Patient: sex F, age 19
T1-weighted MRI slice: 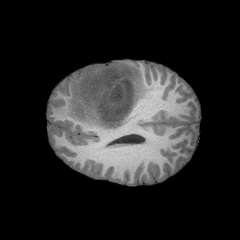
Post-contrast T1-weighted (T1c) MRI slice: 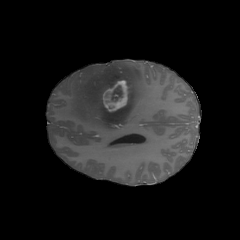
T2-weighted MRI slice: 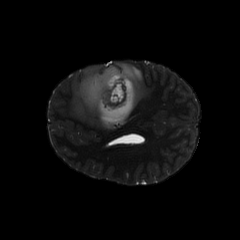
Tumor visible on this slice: yes
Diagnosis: Astrocytoma, IDH-mutant
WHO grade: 4